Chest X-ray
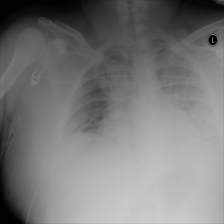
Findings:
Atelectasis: positive
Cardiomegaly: negative
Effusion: positive
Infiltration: negative
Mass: negative
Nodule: negative
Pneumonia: negative
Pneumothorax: negative
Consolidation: negative
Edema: negative
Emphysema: negative
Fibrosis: negative
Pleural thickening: negative
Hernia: negative